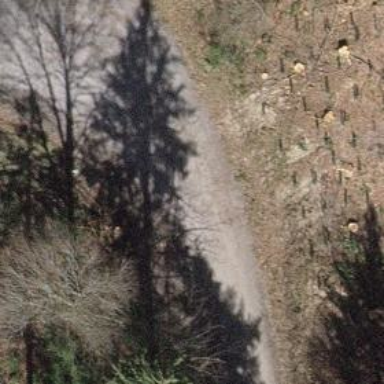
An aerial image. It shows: Service road with fine gravel surface.